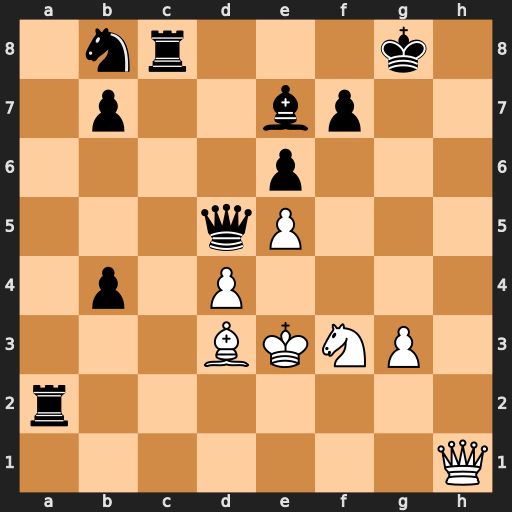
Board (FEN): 1nr3k1/1p2bp2/4p3/3qP3/1p1P4/3BKNP1/r7/7Q
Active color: w
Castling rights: -
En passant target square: -
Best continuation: Qh7+ Kf8 Qh8#